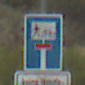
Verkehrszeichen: SackgasseRadverkehrFussgaengerDurchlaessig
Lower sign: HinweisGeaenderteVorfahrtVerkehrsfuehrungVerkehrsregelung3
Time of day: Midday
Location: Outdoor (Nature)
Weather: Overcast
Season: NotSpecified
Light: Natural